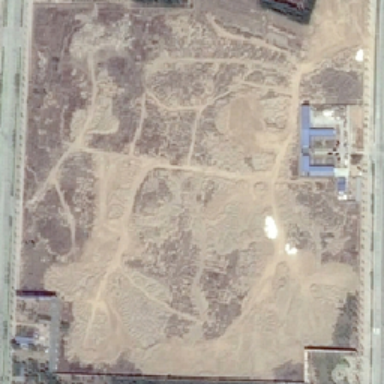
A blue house next to a bare leaking piece of land .